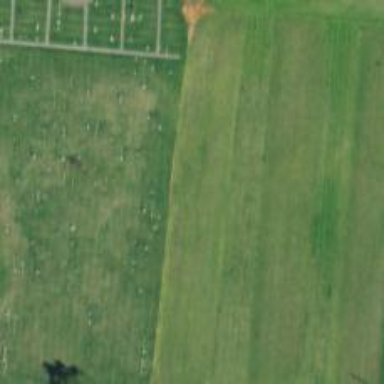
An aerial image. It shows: Cemetery.